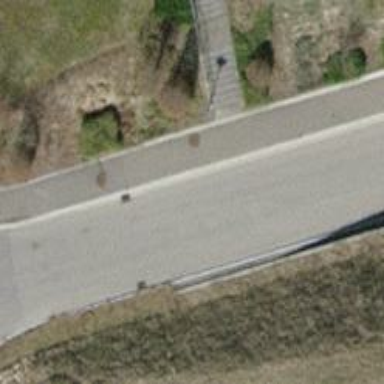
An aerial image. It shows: Set of concrete steps.